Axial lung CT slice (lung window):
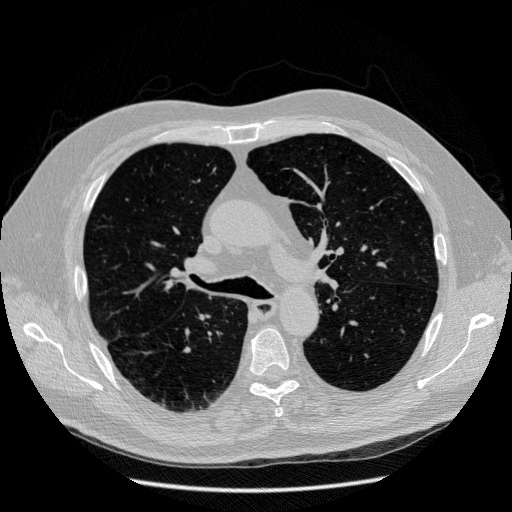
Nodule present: no